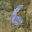
Label: 6